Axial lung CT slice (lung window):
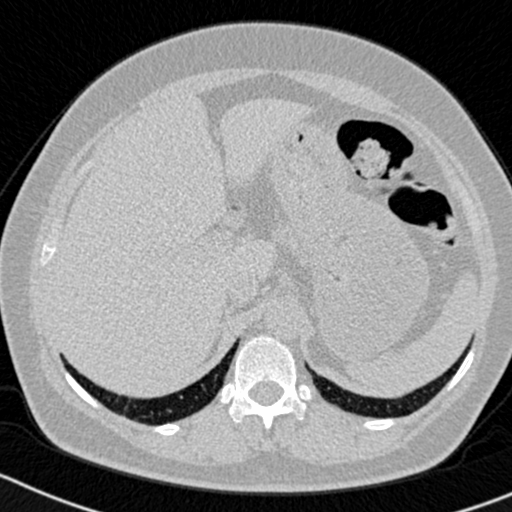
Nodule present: no